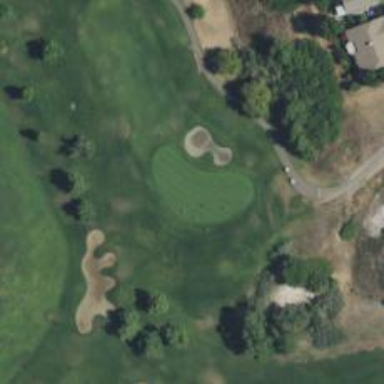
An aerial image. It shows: View of golf hole.